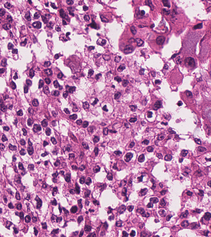
Tumor epithelial tissue: yes
Tumor-associated stroma tissue: no
Normal tissue: no